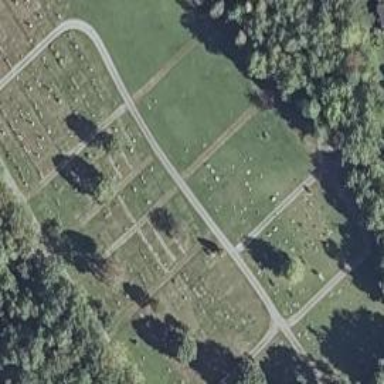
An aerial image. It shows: Cemetery or graveyard.